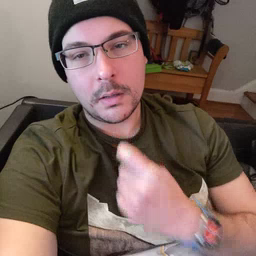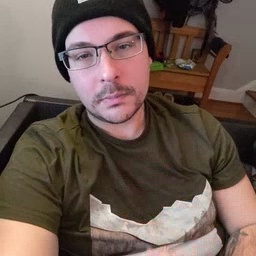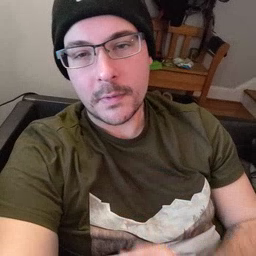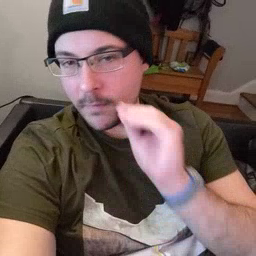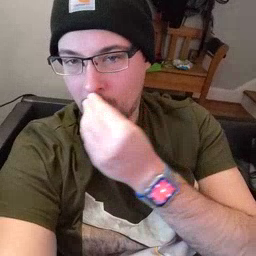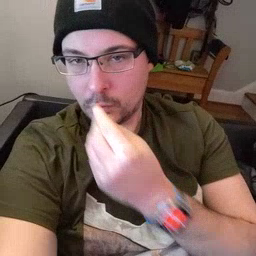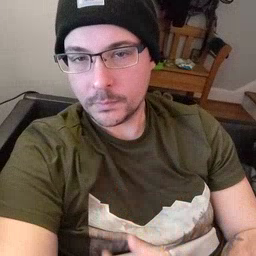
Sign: flower